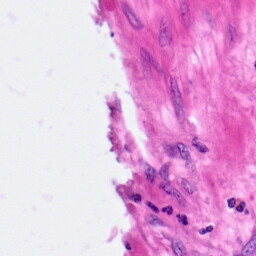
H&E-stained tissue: Pancreatic